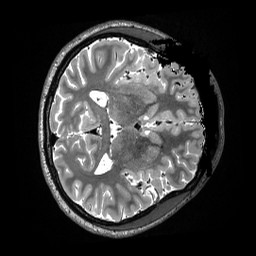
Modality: T2w
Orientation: axial
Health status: healthy
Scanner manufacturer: siemens
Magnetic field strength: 3 T
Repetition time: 3.2 s
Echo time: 0.563 s